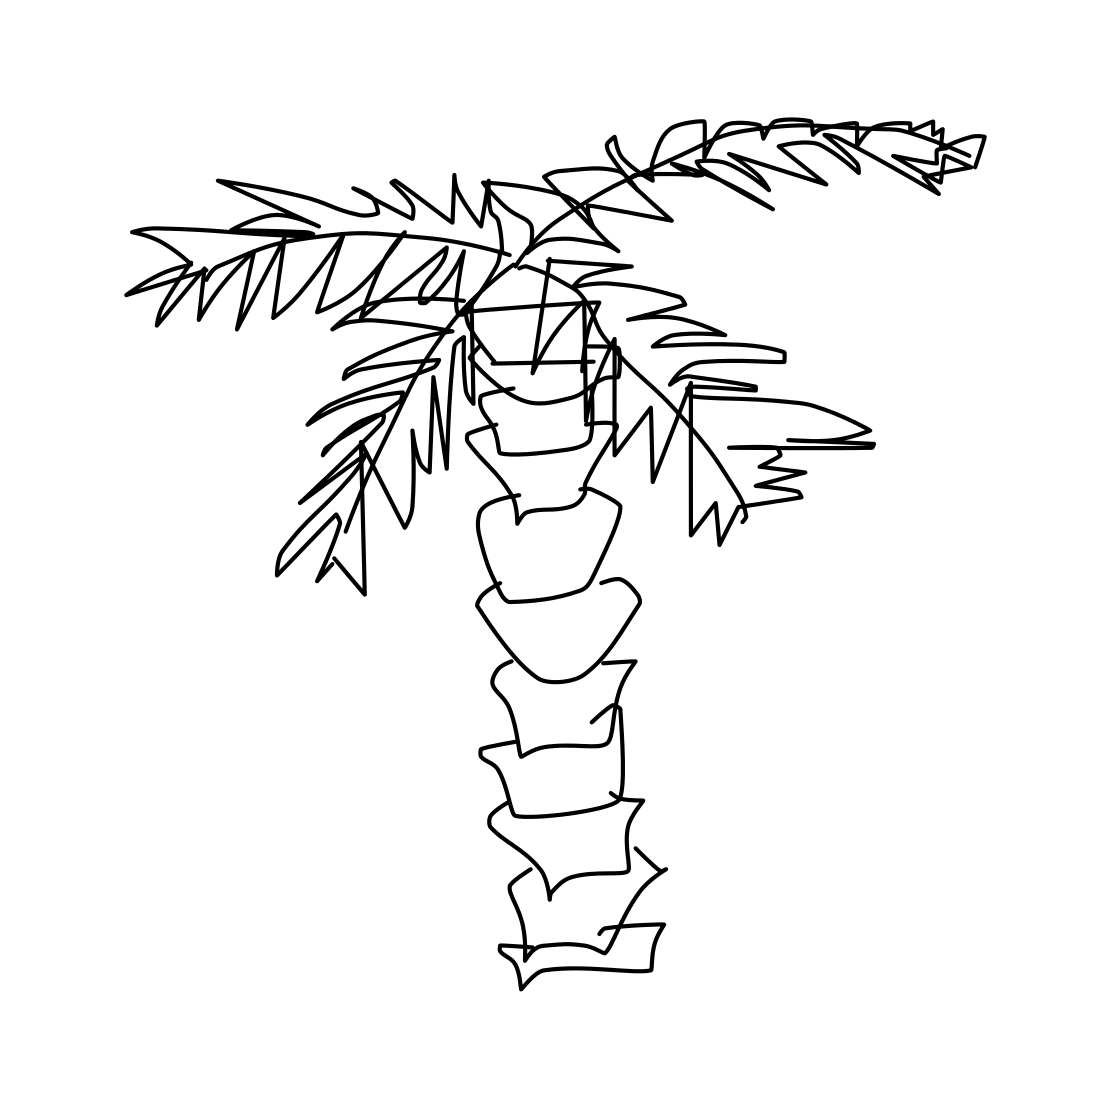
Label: palm tree